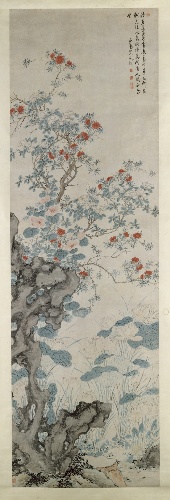
Title: 明  陳淳 暑園圖 軸|Summer Garden
Artist: Chen Chun
Artist bio: Chinese, 1483–1544
Date: ca. 1530
Object type: Hanging scroll
Classification: Paintings
Medium: Hanging scroll; ink and color on paper
Culture: China
Period: Ming dynasty (1368–1644)
Dimensions: Image: 126 1/8 x 39 1/4 in. (320.4 x 99.7 cm)
Overall with mounting: 171 x 48 3/8 in. (434.3 x 122.9 cm)
Overall with knobs: 171 x 52 7/8 in. (434.3 x 134.3 cm)
Department: Asian Art
Credit line: Gift of Douglas Dillon, 1986
Accession year: 1986
Repository: Metropolitan Museum of Art, New York, NY
Tags: Flowers